Question: What is the value of this measurement?
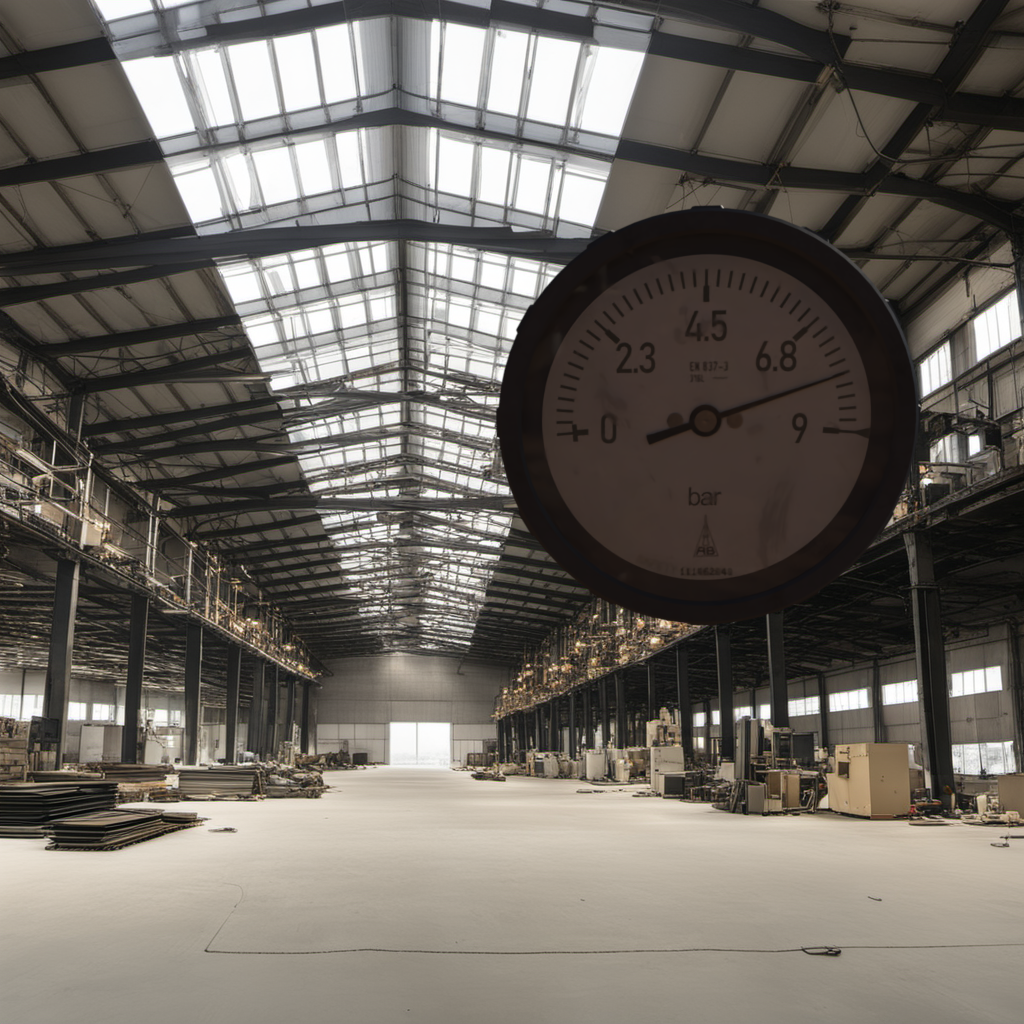
Answer: The result is 7.79
Question: What is the range of the measurement shown in the image?
Answer: The range is from 0 to 9
Question: What is the minimum and maximum value range of this measurement?
Answer: The minimum value is 0 and the maximum value is 9